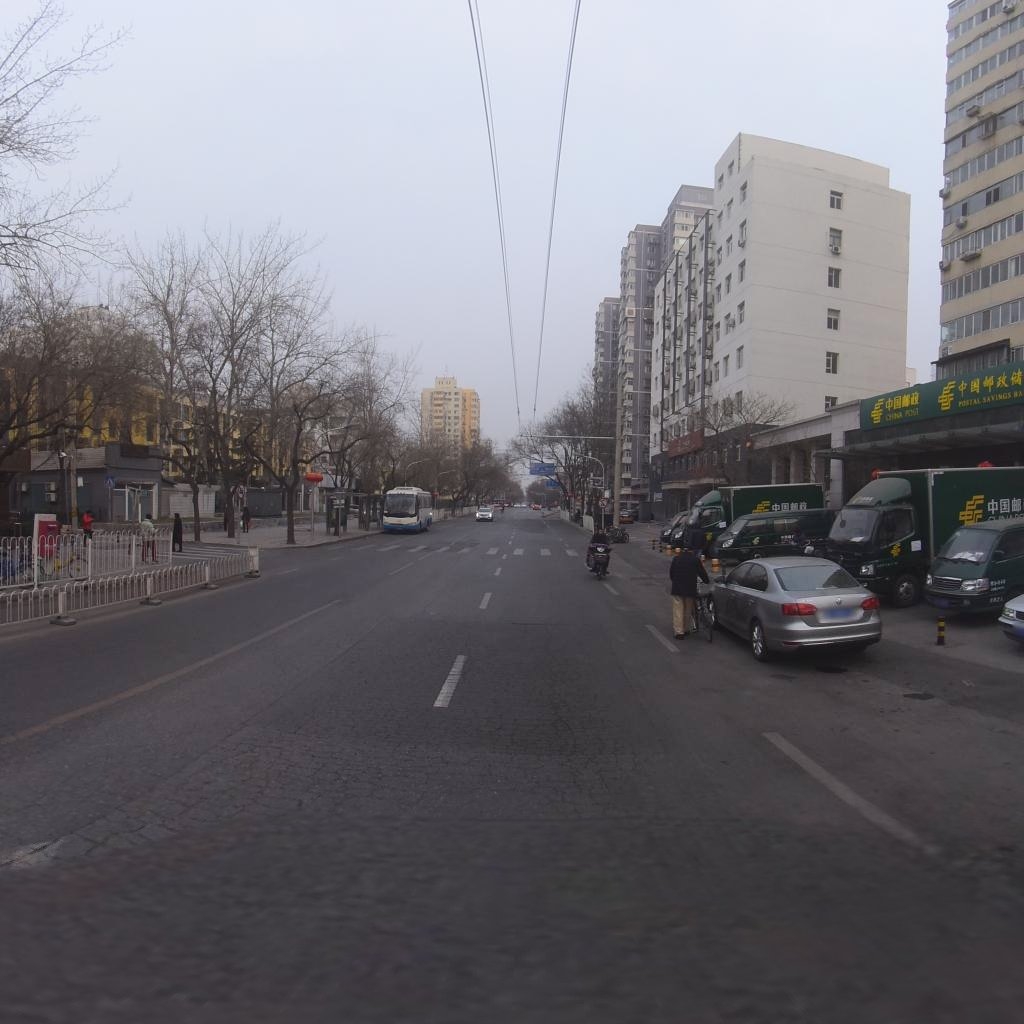
Region: Xicheng
Road damage annotations: alligator crack